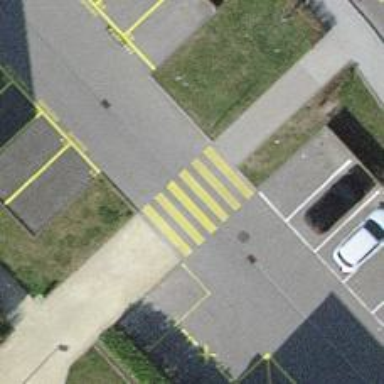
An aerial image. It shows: Marked crossing on footway.